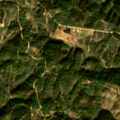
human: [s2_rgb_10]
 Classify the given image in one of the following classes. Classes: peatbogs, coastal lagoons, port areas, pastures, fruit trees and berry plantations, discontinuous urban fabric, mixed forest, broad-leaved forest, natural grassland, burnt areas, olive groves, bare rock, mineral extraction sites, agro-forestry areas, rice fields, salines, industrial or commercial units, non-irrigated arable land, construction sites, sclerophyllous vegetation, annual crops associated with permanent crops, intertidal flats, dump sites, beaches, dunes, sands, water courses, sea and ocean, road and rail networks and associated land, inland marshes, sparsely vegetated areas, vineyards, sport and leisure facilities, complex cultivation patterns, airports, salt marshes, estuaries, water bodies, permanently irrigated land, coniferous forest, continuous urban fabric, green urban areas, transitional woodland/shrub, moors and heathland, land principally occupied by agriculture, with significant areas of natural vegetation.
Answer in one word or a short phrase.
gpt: land principally occupied by agriculture, with significant areas of natural vegetation, coniferous forest, transitional woodland/shrub